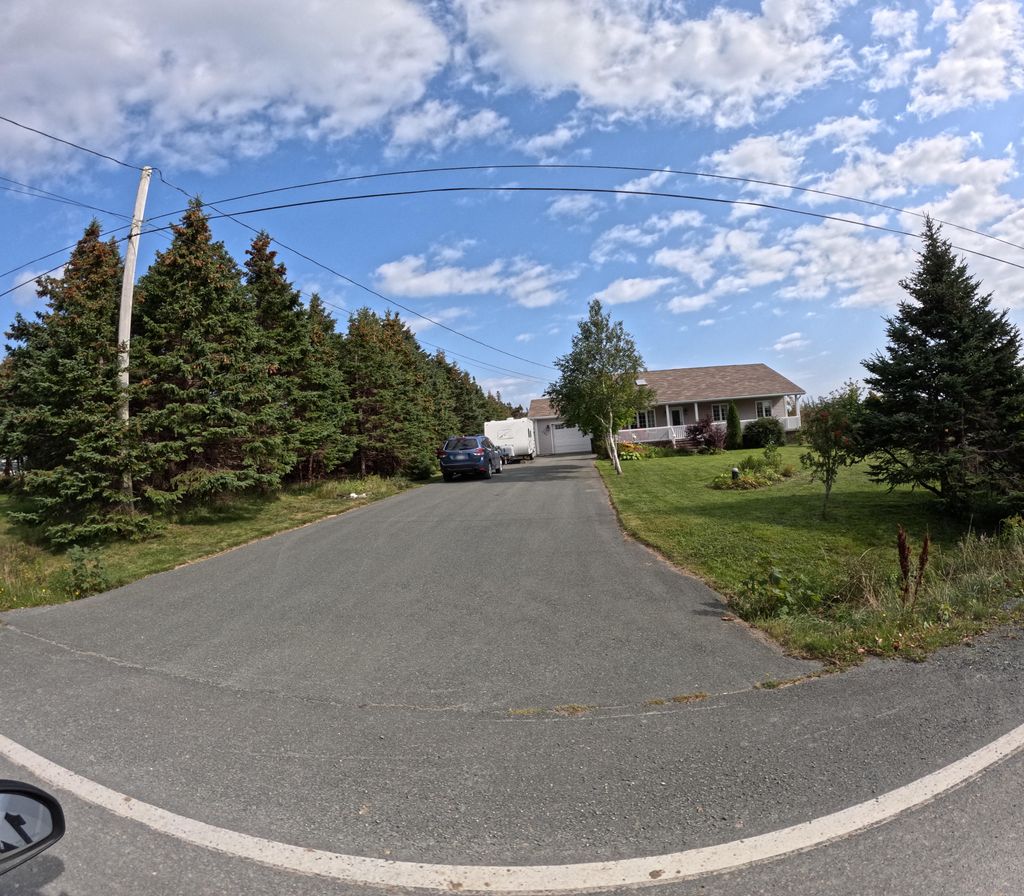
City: st_johns